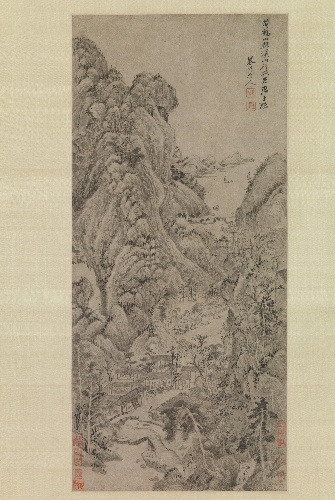
Title: 清　吳歷　倣王蒙溪山行旅圖　軸|Travelers among Streams and Mountains
Artist: Wu Li
Artist bio: Chinese, 1632–1718
Date: probably 1670s
Object type: Hanging scroll
Classification: Paintings
Medium: Hanging scroll; ink on paper
Culture: China
Period: Qing dynasty (1644–1911)
Dimensions: Image: 23 1/4 x 10 5/8 in. (59.1 x 27 cm)
Overall with mounting: 73 1/2 x 18 in. (186.7 x 45.7 cm)
Overall with knobs: 73 1/2 x 21 1/4 in. (186.7 x 54 cm)
Department: Asian Art
Credit line: Ex coll.: C. C. Wang Family, Edward Elliott Family Collection, Purchase, The Dillon Fund Gift, 1981
Accession year: 1981
Repository: Metropolitan Museum of Art, New York, NY
Tags: Landscapes|Streams|Mountains